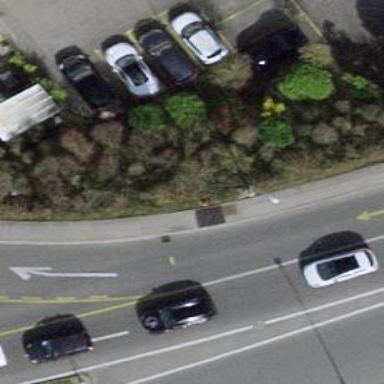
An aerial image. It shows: Asphalt sidewalk along the footway.